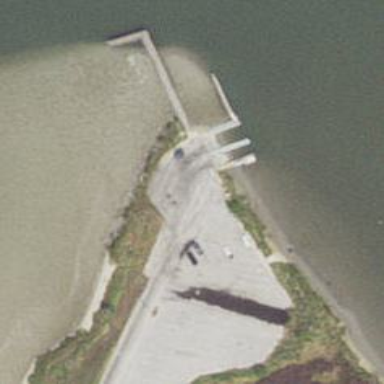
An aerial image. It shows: Slipway for leisure land vehicles on service road.